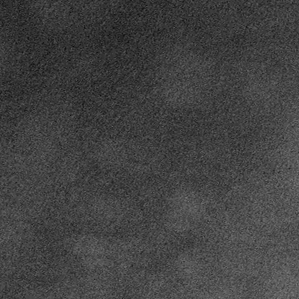
Label: frost